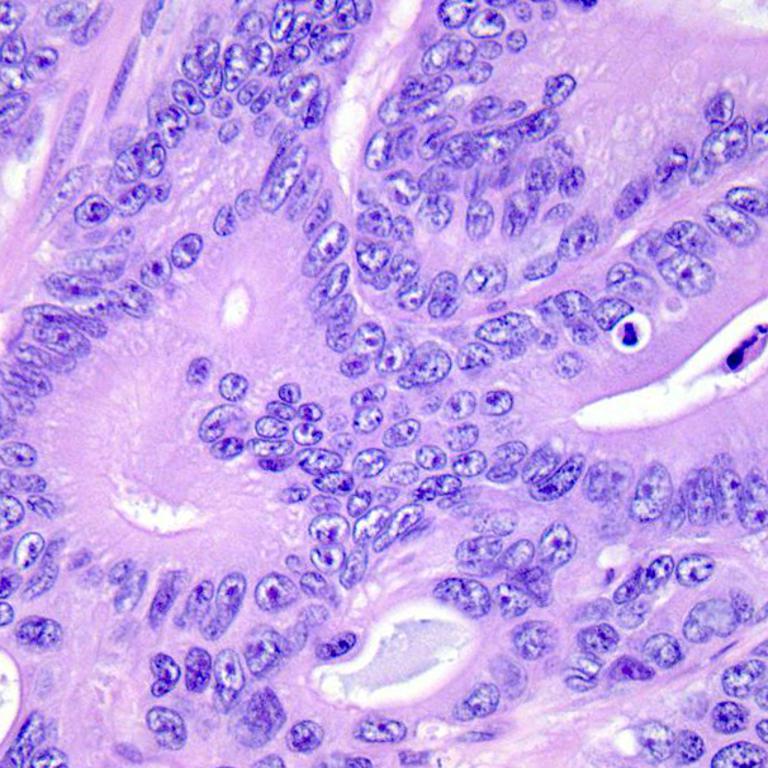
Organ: colon
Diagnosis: adenocarcinomas